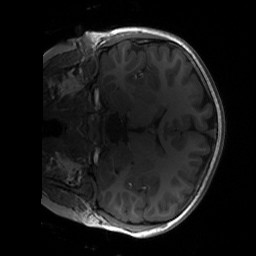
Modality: T1w
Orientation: coronal
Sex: male
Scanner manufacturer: siemens
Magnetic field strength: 3 T
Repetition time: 1.9 s
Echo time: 0.00243 s